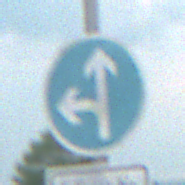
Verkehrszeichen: VorgeschriebeneFahrtrichtungGeradeausOderLinks
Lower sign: SonstigeFahrzeugePersonengruppenFrei3
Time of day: MorningAfternoon
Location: Outdoor (Nature)
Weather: PartlyCloudy
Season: NotSpecified
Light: Natural